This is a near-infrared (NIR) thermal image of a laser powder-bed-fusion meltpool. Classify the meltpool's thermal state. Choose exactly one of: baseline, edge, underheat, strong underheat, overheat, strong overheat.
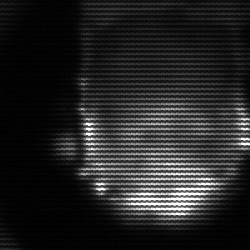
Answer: baseline